Interaction volume radius: 5 \u00c5
Interaction volume height: 15 \u00c5
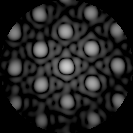
Disorder parameter: 0.09011